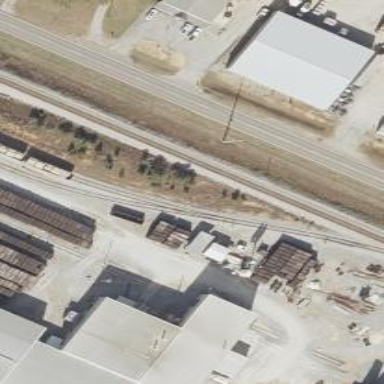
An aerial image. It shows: Railway spur service consisting of railway ties.